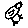
Label: bird